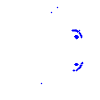
Particle: proton